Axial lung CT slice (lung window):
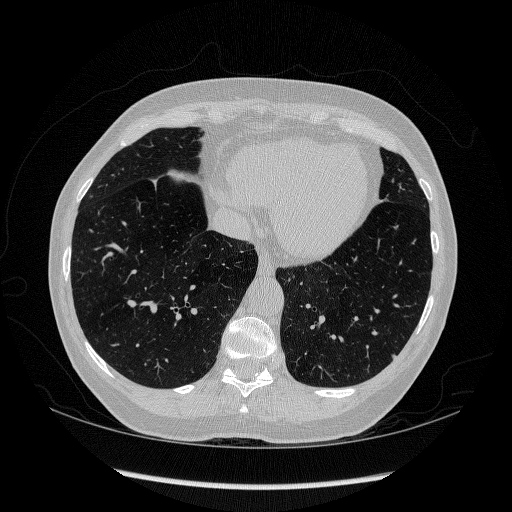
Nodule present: yes
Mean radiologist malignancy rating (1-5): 2.75